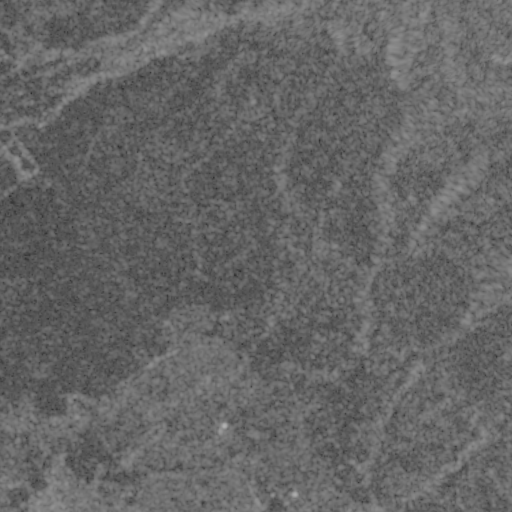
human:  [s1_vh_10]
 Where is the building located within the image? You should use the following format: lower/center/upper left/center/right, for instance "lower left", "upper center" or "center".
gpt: The building is located in the lower center of the image.
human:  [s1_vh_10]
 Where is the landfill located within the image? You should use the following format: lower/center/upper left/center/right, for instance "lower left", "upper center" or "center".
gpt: There is no landfill in the image.

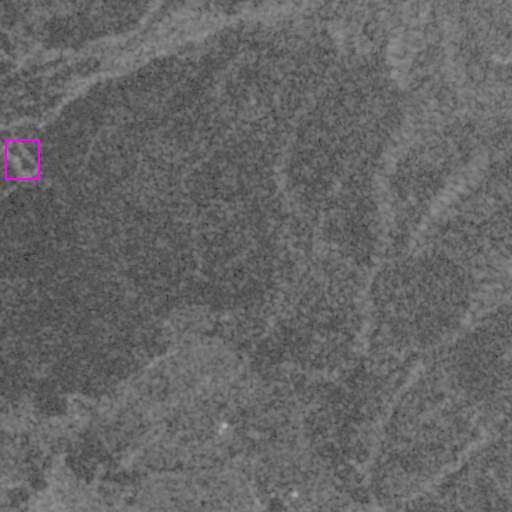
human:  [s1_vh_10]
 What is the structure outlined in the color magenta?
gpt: The structure outlined in magenta is a wastewater plant.
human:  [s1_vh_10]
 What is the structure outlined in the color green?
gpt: There is no green outline.